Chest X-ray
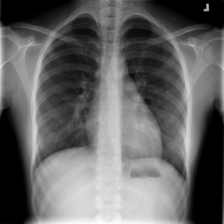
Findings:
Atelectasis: negative
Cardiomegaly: negative
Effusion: negative
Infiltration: negative
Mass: negative
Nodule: negative
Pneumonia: negative
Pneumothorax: negative
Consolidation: negative
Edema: negative
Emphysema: negative
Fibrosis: negative
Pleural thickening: negative
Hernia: negative